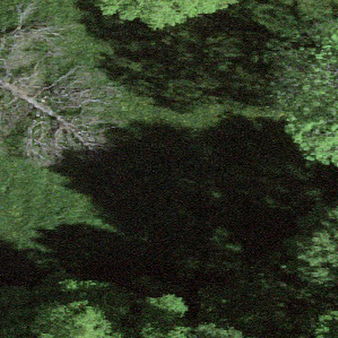
Label: other